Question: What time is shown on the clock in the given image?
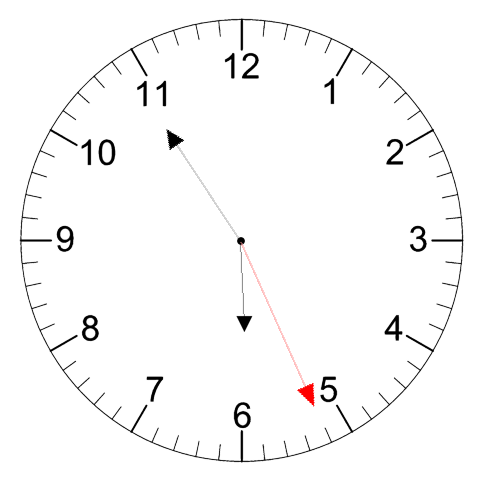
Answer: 05:54:26